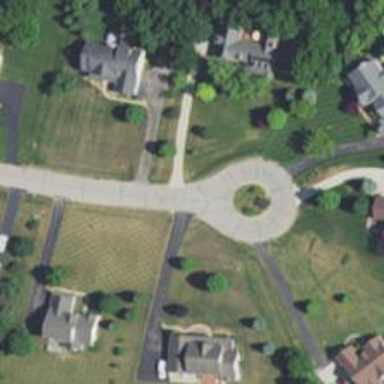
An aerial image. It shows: Turning loop on the road.